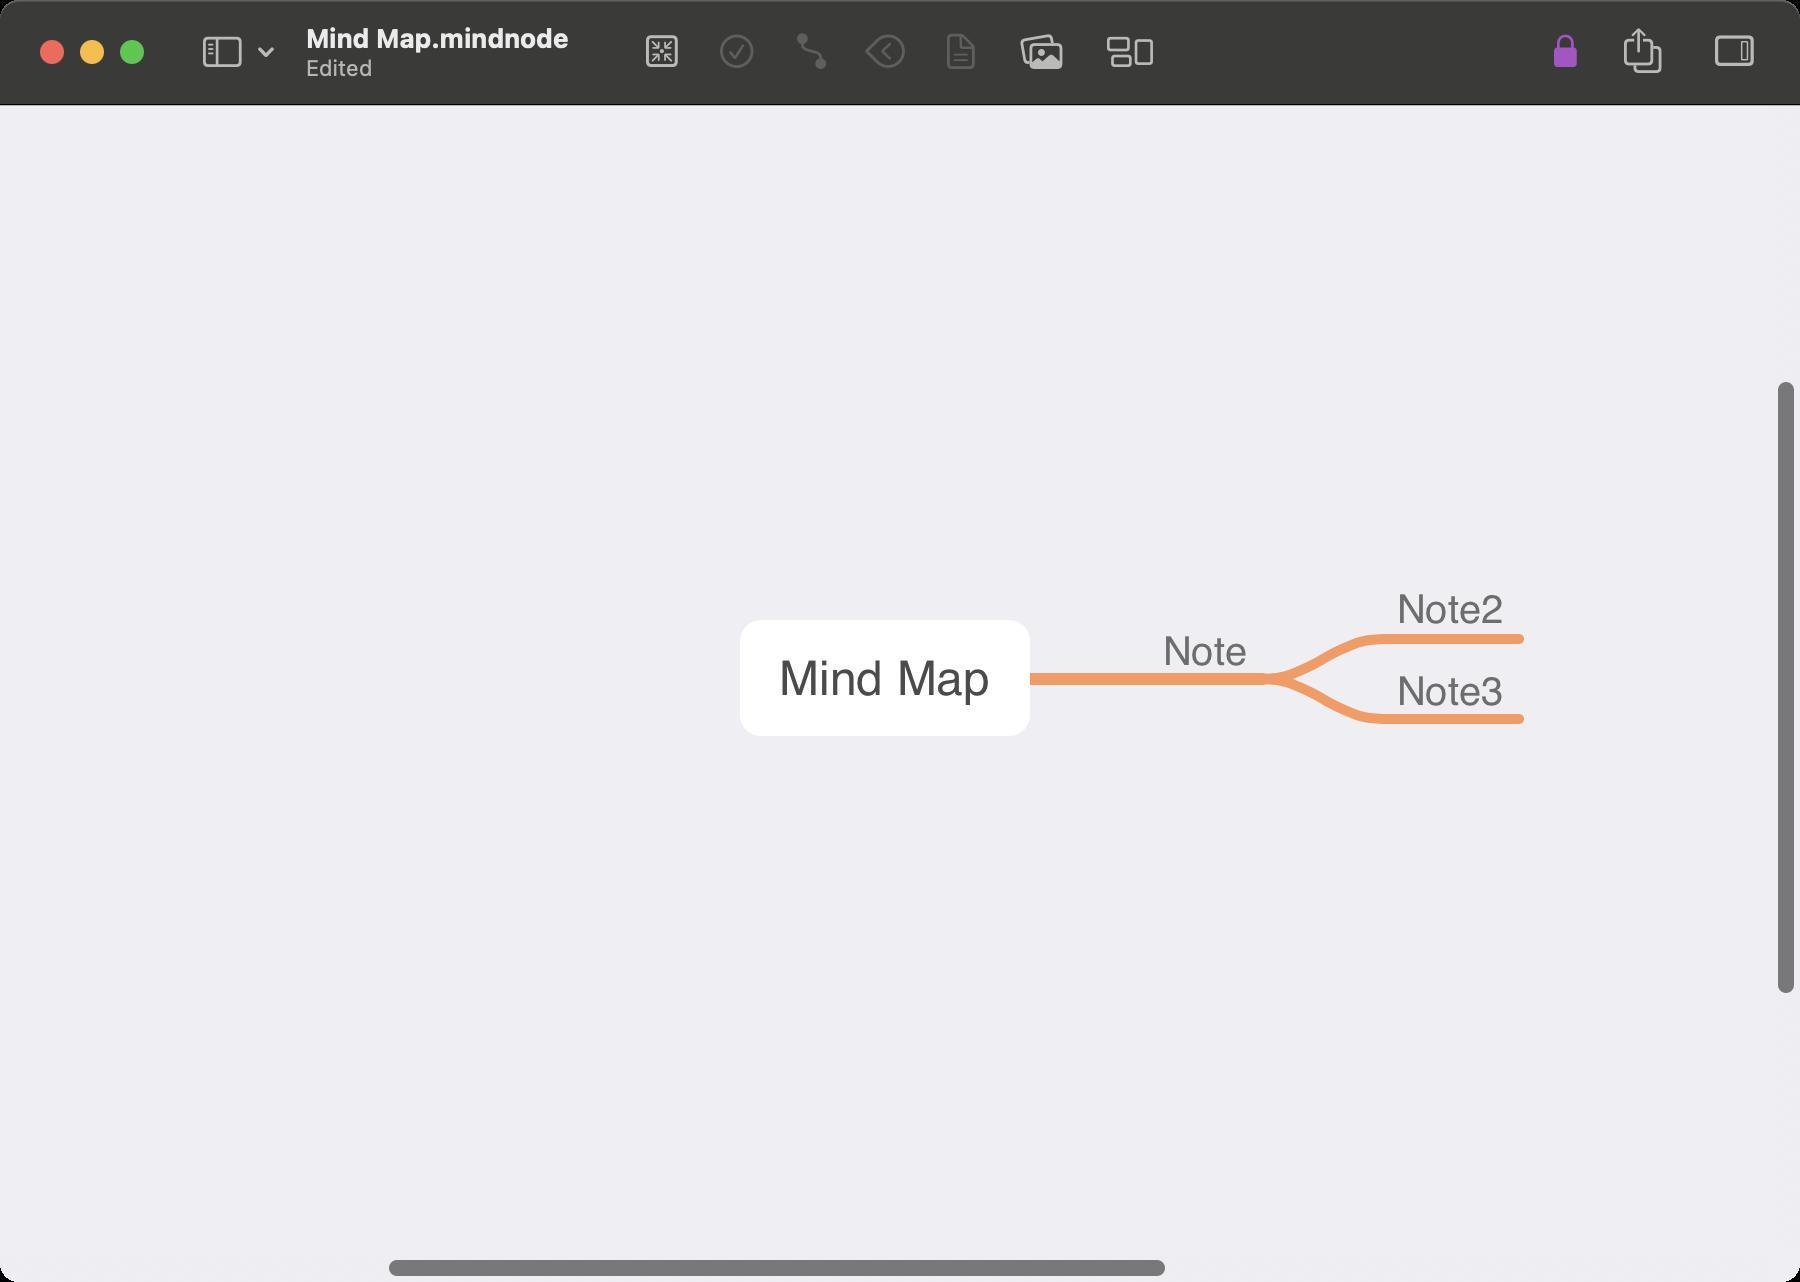
Accessibility tree:
{"name": "Mind_Map.mindnode", "role": "AXWindow", "description": null, "role_description": "standard window", "value": null, "position": "414.00;127.00", "size": "900;641", "children": [{"name": null, "role": "AXScrollArea", "description": null, "role_description": "scroll area", "value": null, "position": "0.00;52.00", "size": "900;589", "children": [{"name": null, "role": "AXScrollBar", "description": null, "role_description": "scroll bar", "value": 0.3900359066427289, "position": "0.00;626.00", "size": "885;15", "children": [{"name": null, "role": "AXValueIndicator", "description": null, "role_description": "value indicator", "value": 0.3900359066427289, "position": "193.50;626.00", "size": "390;15", "children": []}, {"name": null, "role": "AXButton", "description": null, "role_description": "increment arrow button", "value": null, "position": "0.00;626.00", "size": "0;0", "children": []}, {"name": null, "role": "AXButton", "description": null, "role_description": "decrement arrow button", "value": null, "position": "0.00;626.00", "size": "0;0", "children": []}, {"name": null, "role": "AXButton", "description": null, "role_description": "increment page button", "value": null, "position": "584.00;626.00", "size": "301;15", "children": []}, {"name": null, "role": "AXButton", "description": null, "role_description": "decrement page button", "value": null, "position": "0.00;626.00", "size": "193;15", "children": []}]}, {"name": null, "role": "AXScrollBar", "description": null, "role_description": "scroll bar", "value": 0.5193877551020408, "position": "885.00;52.00", "size": "15;574", "children": [{"name": null, "role": "AXValueIndicator", "description": null, "role_description": "value indicator", "value": 0.5193877551020408, "position": "885.00;190.00", "size": "15;308", "children": []}, {"name": null, "role": "AXButton", "description": null, "role_description": "increment arrow button", "value": null, "position": "885.00;52.00", "size": "0;0", "children": []}, {"name": null, "role": "AXButton", "description": null, "role_description": "decrement arrow button", "value": null, "position": "885.00;52.00", "size": "0;0", "children": []}, {"name": null, "role": "AXButton", "description": null, "role_description": "increment page button", "value": null, "position": "885.00;498.00", "size": "15;128", "children": []}, {"name": null, "role": "AXButton", "description": null, "role_description": "decrement page button", "value": null, "position": "885.00;52.00", "size": "15;138", "children": []}]}, {"name": null, "role": "AXGroup", "description": null, "role_description": "group", "value": null, "position": "885.00;626.00", "size": "15;15", "children": []}]}, {"name": null, "role": "AXToolbar", "description": null, "role_description": "toolbar", "value": null, "position": "0.00;0.00", "size": "900;52", "children": [{"name": null, "role": "AXMenuButton", "description": "View", "role_description": "menu button", "value": null, "position": "87.00;0.00", "size": "62;52", "children": [{"name": "", "role": "AXMenuButton", "description": "Toggle sidebar", "role_description": "menu button", "value": null, "position": "86.00;6.00", "size": "64;40", "children": []}]}, {"name": null, "role": "AXButton", "description": "Focus", "role_description": "button", "value": null, "position": "312.50;0.00", "size": "37;52", "children": []}, {"name": null, "role": "AXButton", "description": "Add Task", "role_description": "button", "value": null, "position": "349.50;0.00", "size": "38;52", "children": []}, {"name": null, "role": "AXButton", "description": "Connect", "role_description": "button", "value": null, "position": "387.50;0.00", "size": "37;52", "children": []}, {"name": null, "role": "AXButton", "description": "Fold Node", "role_description": "button", "value": null, "position": "424.50;0.00", "size": "38;52", "children": []}, {"name": null, "role": "AXButton", "description": "View Notes", "role_description": "button", "value": null, "position": "462.50;0.00", "size": "36;52", "children": []}, {"name": null, "role": "AXMenuButton", "description": "Images", "role_description": "menu button", "value": null, "position": "498.50;0.00", "size": "44;52", "children": [{"name": "", "role": "AXMenuButton", "description": "", "role_description": "menu button", "value": null, "position": "496.50;6.00", "size": "48;40", "children": []}]}, {"name": null, "role": "AXMenuButton", "description": "Organize", "role_description": "menu button", "value": null, "position": "542.50;0.00", "size": "45;52", "children": [{"name": "", "role": "AXMenuButton", "description": "", "role_description": "menu button", "value": null, "position": "540.50;6.00", "size": "49;40", "children": []}]}, {"name": null, "role": "AXButton", "description": "Get MindNode PLUS", "role_description": "button", "value": null, "position": "764.00;0.00", "size": "37;52", "children": []}, {"name": null, "role": "AXButton", "description": "Export a Copy", "role_description": "button", "value": null, "position": "801.00;0.00", "size": "41;52", "children": []}, {"name": null, "role": "AXRadioButton", "description": "Sidebar", "role_description": "radio button", "value": 0, "position": "842.00;0.00", "size": "50;52", "children": []}]}, {"name": null, "role": "AXButton", "description": null, "role_description": "close button", "value": null, "position": "19.00;18.00", "size": "14;16", "children": []}, {"name": null, "role": "AXButton", "description": null, "role_description": "full screen button", "value": null, "position": "59.00;18.00", "size": "14;16", "children": [{"name": null, "role": "AXGroup", "description": null, "role_description": "group", "value": null, "position": "59.00;18.00", "size": "14;16", "children": [{"name": null, "role": "AXGroup", "description": null, "role_description": "group", "value": null, "position": "59.00;18.00", "size": "14;16", "children": []}]}]}, {"name": null, "role": "AXButton", "description": null, "role_description": "minimize button", "value": null, "position": "39.00;18.00", "size": "14;16", "children": []}, {"name": null, "role": "AXStaticText", "description": null, "role_description": "text", "value": "Mind Map.mindnode", "position": "149.00;0.00", "size": "164;52", "children": []}]}